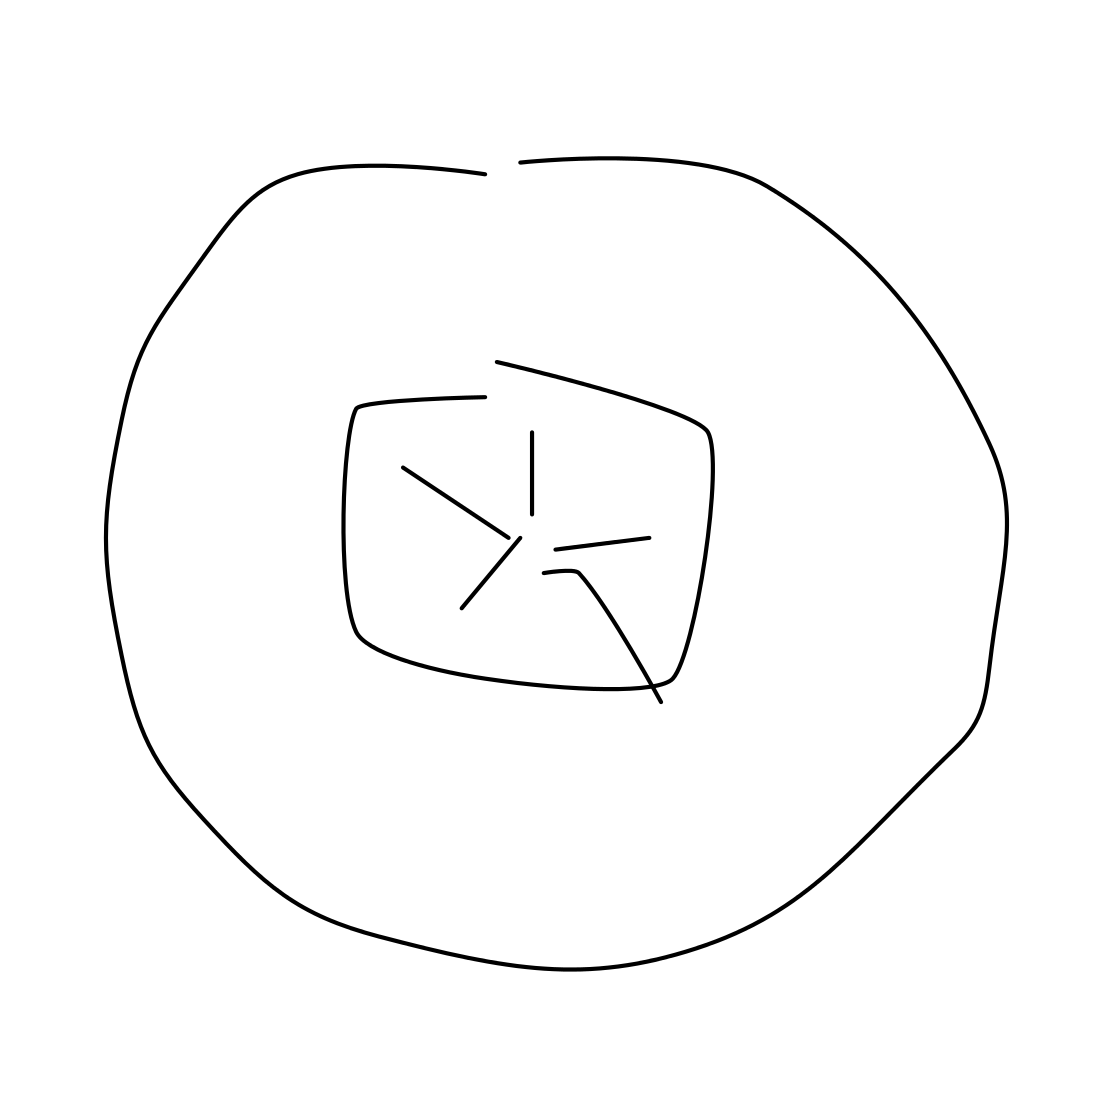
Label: tire